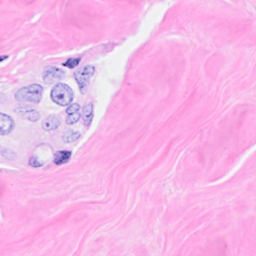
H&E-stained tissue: Breast